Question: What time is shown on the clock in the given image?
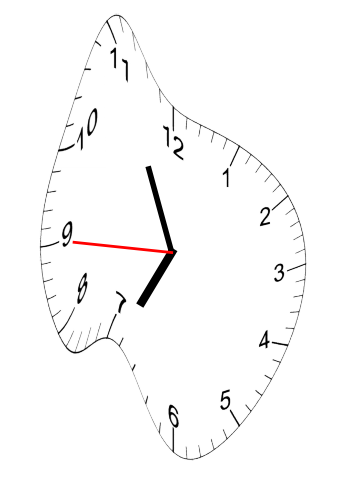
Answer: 06:55:45